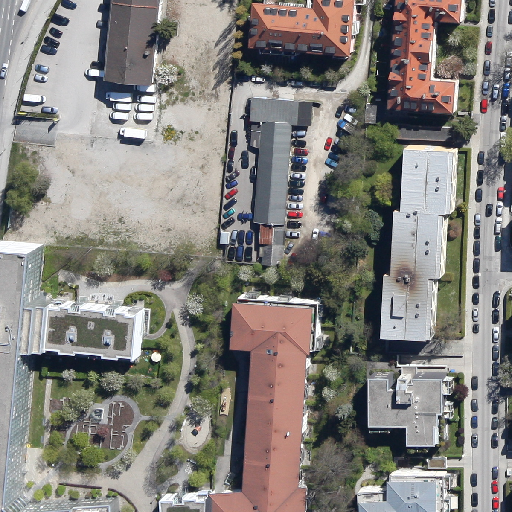
Referring expression: sidewalk along with tree